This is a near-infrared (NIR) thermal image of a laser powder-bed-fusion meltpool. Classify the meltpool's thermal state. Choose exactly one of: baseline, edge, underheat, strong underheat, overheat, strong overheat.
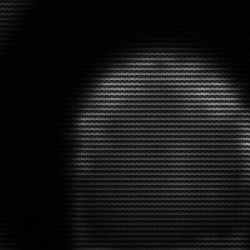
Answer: edge